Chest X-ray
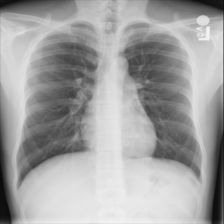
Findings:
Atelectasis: negative
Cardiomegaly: negative
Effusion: negative
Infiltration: negative
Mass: negative
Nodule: negative
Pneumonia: negative
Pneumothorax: negative
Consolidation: negative
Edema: negative
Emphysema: negative
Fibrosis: negative
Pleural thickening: negative
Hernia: negative